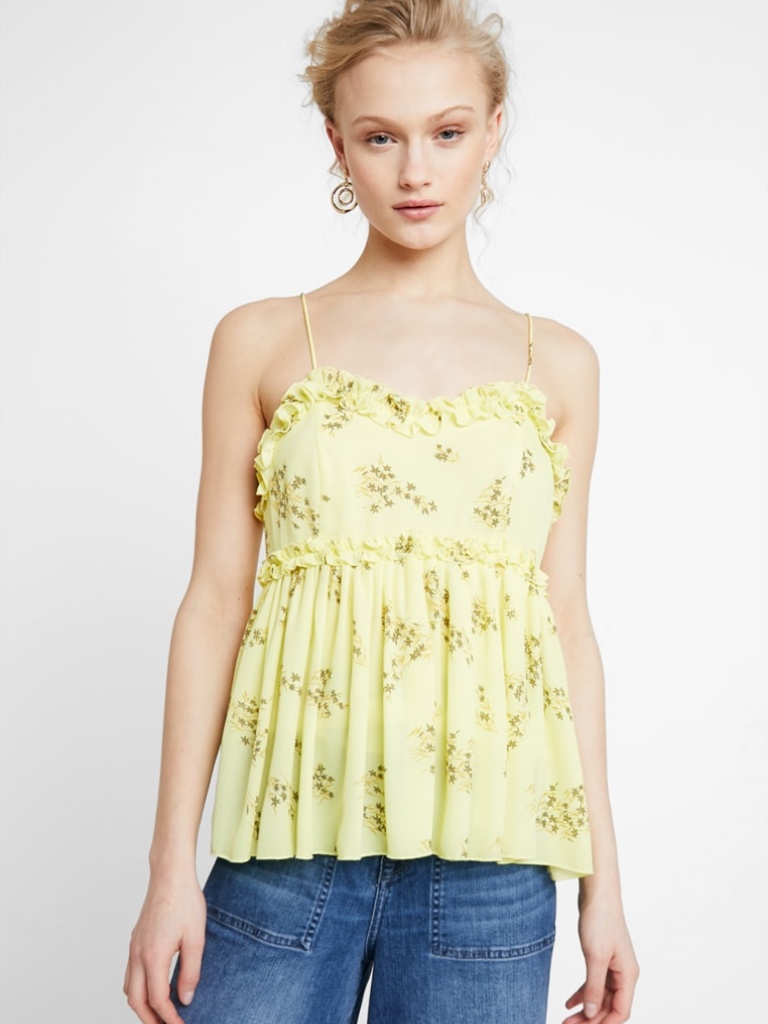
chiffon loose sleeveless waist length Untucked v-neck blouse